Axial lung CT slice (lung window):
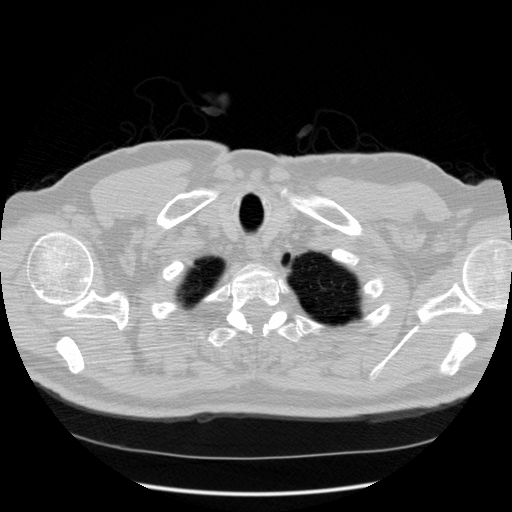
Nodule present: no